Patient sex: F
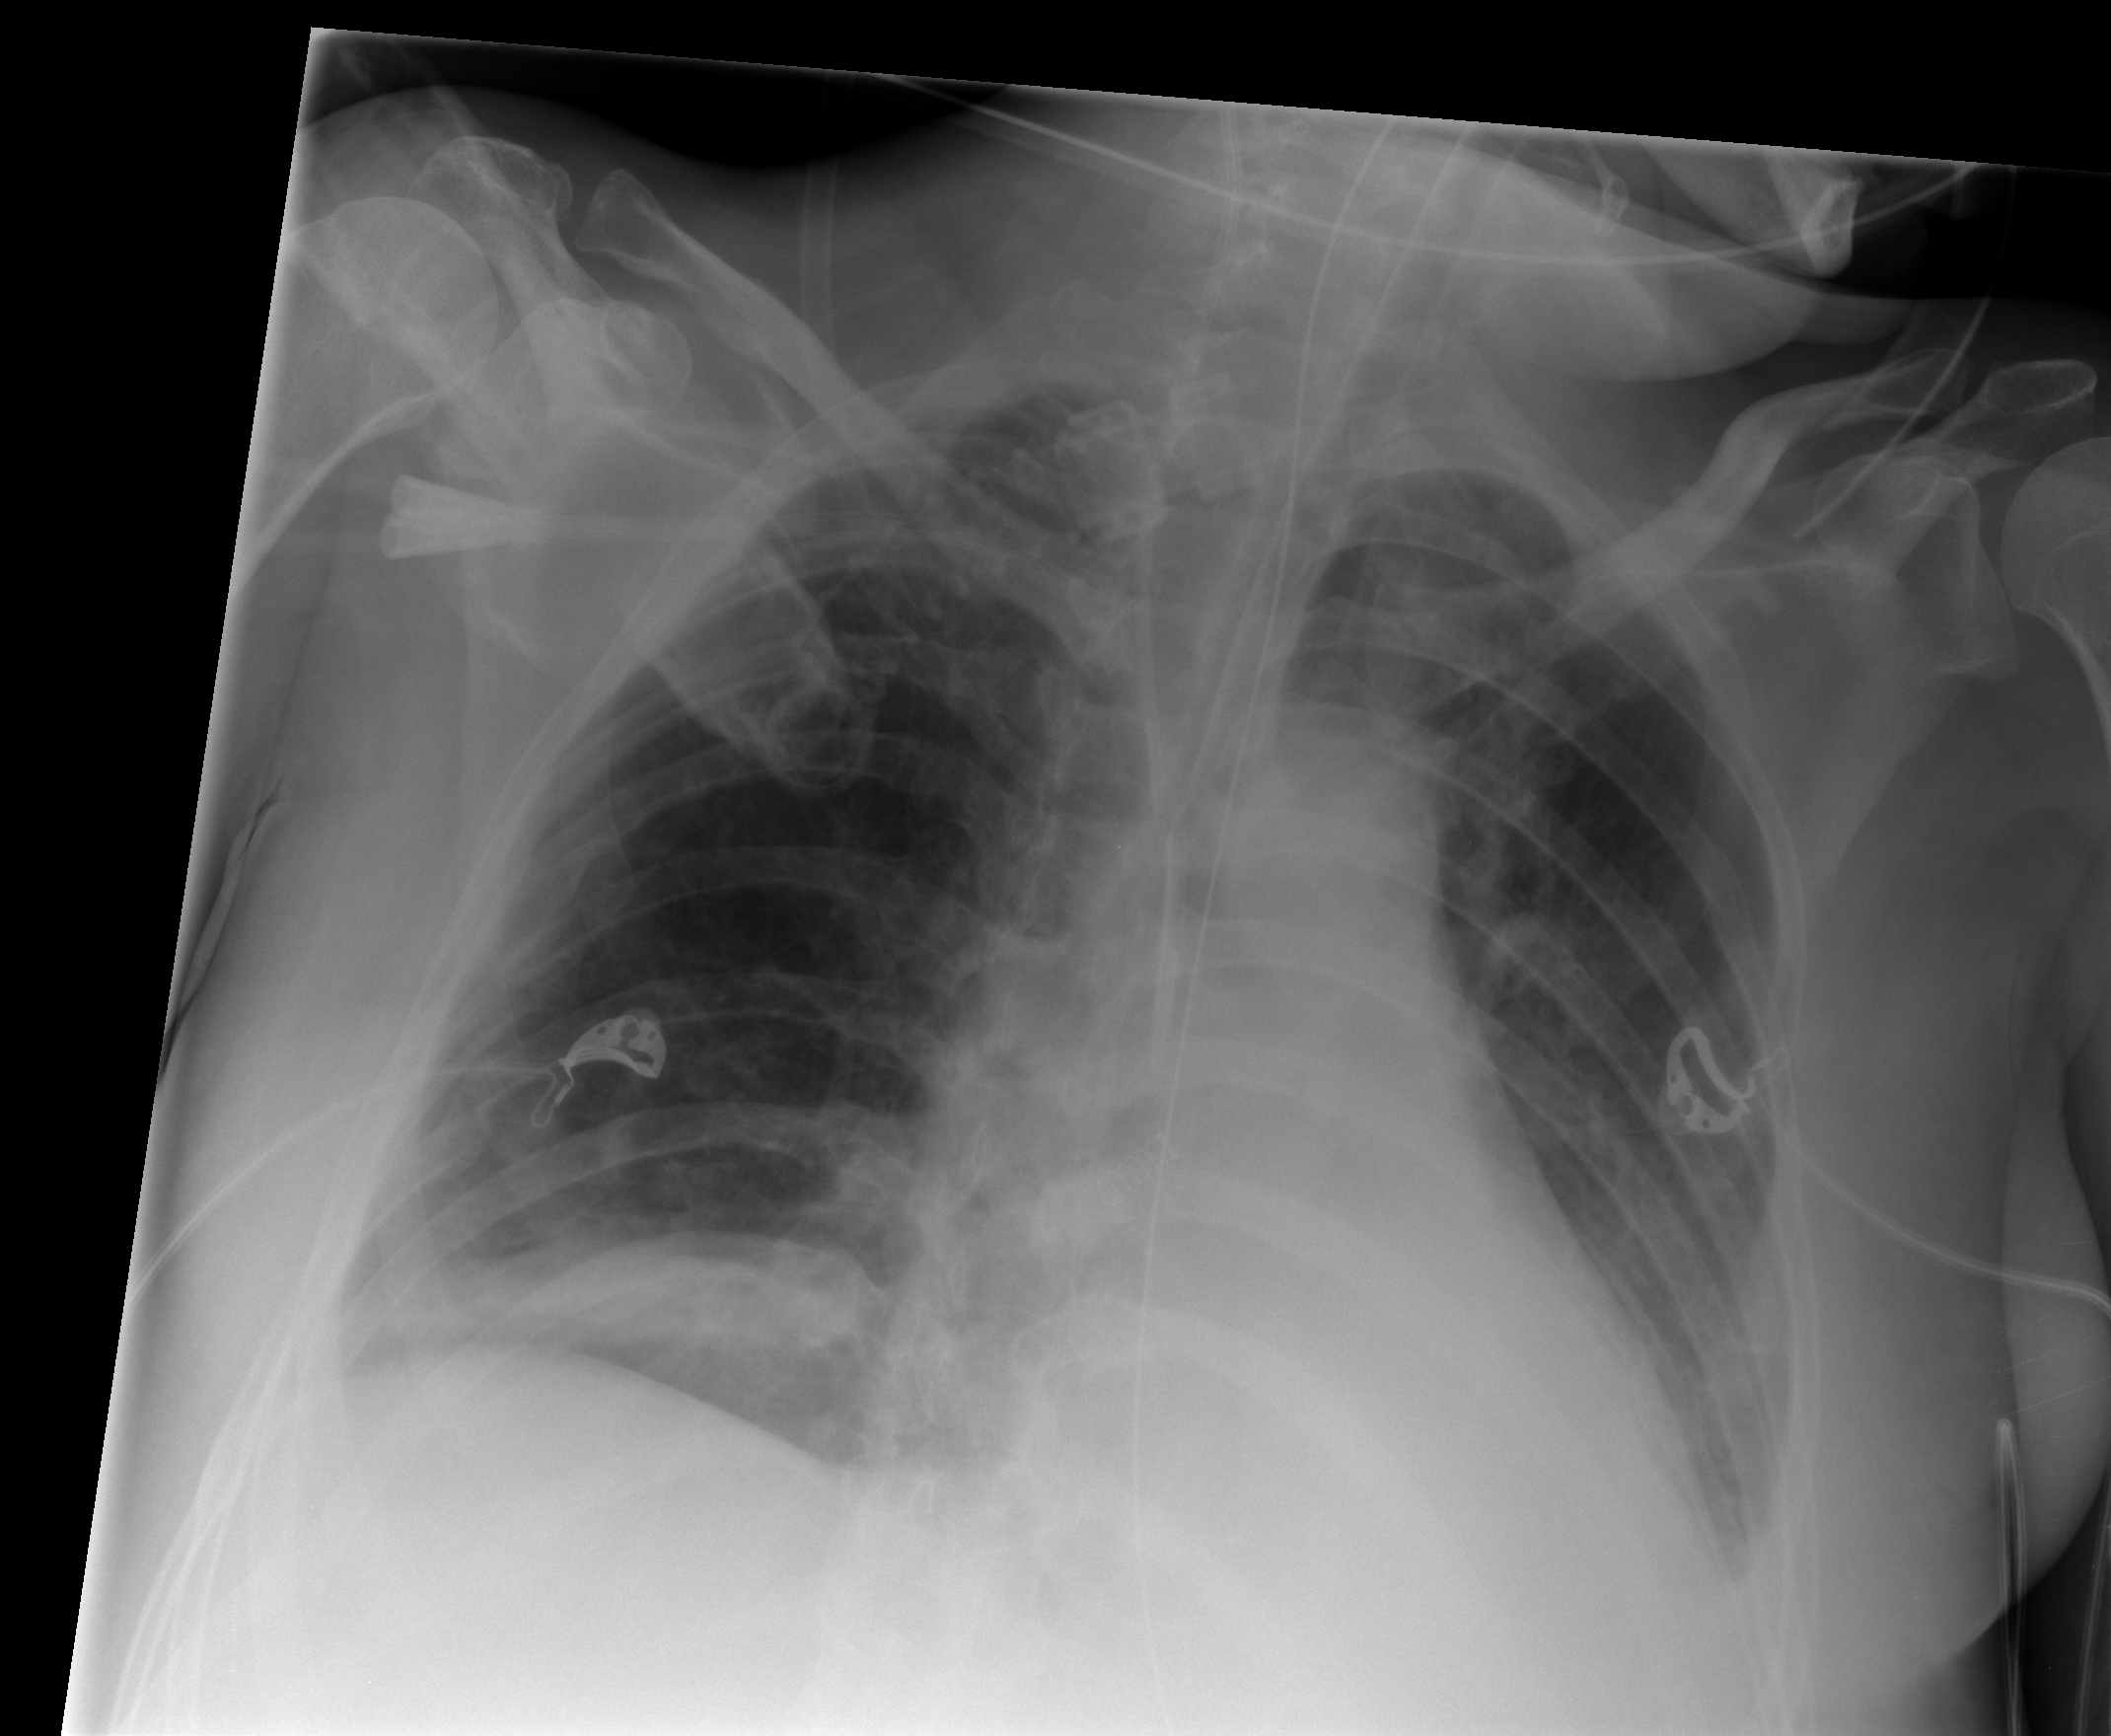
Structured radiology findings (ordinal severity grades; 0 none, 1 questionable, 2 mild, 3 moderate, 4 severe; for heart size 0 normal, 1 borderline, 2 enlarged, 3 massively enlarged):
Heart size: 2
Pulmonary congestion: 0
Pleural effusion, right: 0
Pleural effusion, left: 2
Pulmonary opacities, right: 2
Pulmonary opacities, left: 2
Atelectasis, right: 3
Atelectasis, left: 2